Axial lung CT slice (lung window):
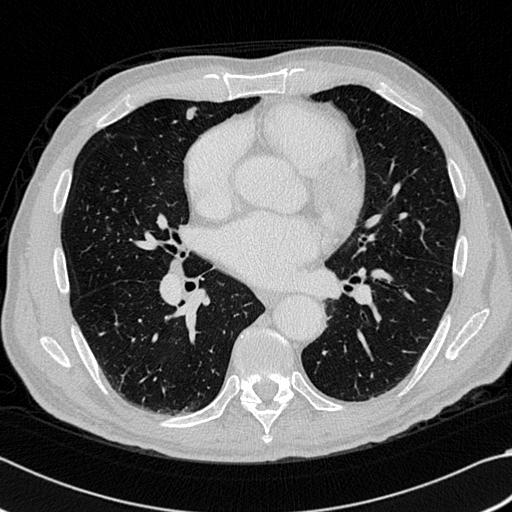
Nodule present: yes
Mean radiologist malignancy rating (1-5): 3